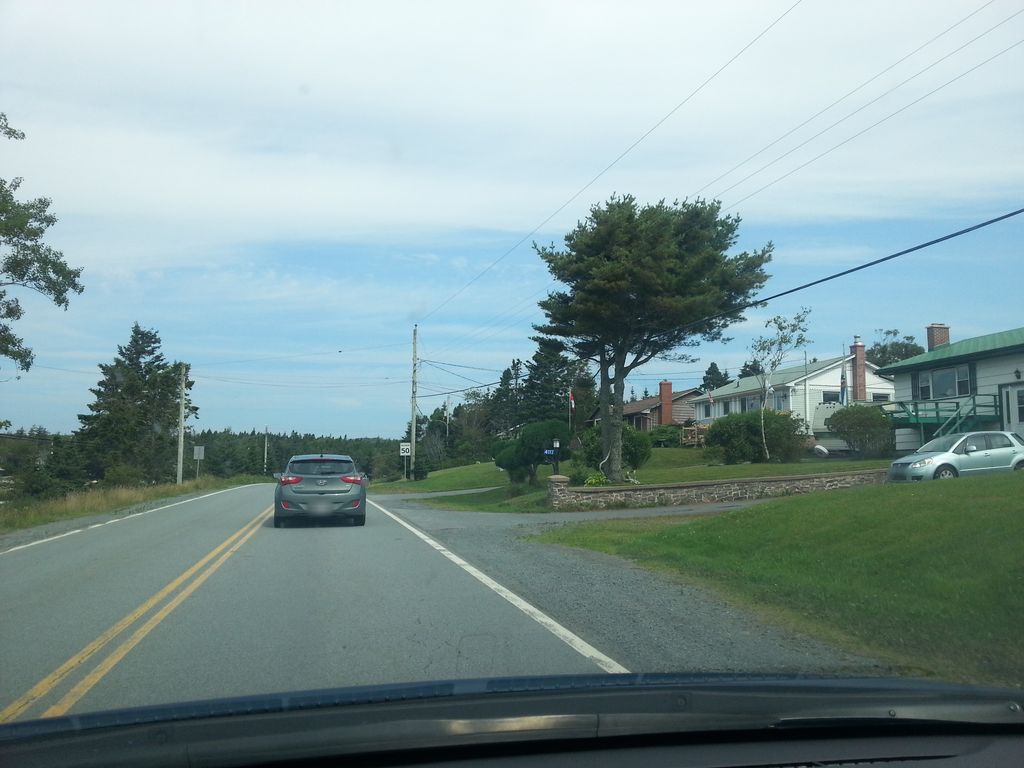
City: halifax